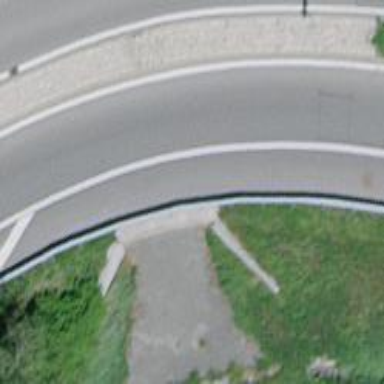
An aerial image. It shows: Road tunnel designed for service vehicles.